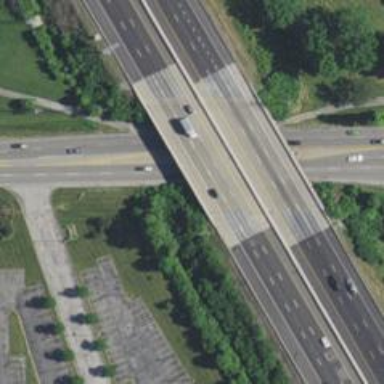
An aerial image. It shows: Asphalt bridge on motorway.